Question: I have an array of data ('lanes') which itself contains an array ('timePeriods'):
'''
lanes: [{
lane: 'Lane 1',
timePeriods: [{
start: '08:00',
end: '08:15',
trays: Math.floor(Math.random() * 6) + 1
}, {
start: '08:15',
end: '08:30',
trays: Math.floor(Math.random() * 6) + 1
}, {
start: '08:30',
end: '08:45',
trays: Math.floor(Math.random() * 6) + 1
}, {
start: '08:45',
end: '09:00',
trays: Math.floor(Math.random() * 6) + 1
}]
},
...
]
'''
What I would like to do is display it in tabular format like so, but I'm not sure how to get the columns and rows lined up correctly? Would I need nested tables perhaps?

I've created a jsfiddle but just outputting static numbers for the 'trays', rather then the actual value of 'trays' as I'm not sure how: <URL>
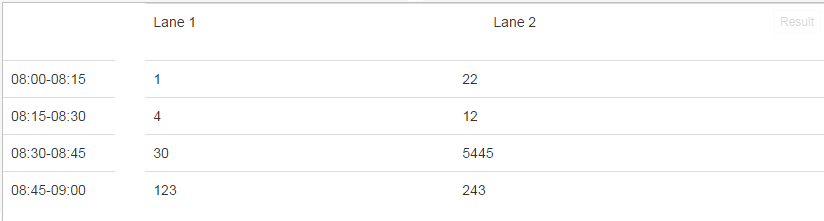
Answer: You can do it with a single '<table>', just re-arrange the data before displaying it.
Since you are going to iterate over each row, it will be easier if you arranje the data like this (for example):
'''
{
"08:00-08:15": {
"Lane 1": {
"trays": 1
},
"Lane 2": {
"trays": 6
}
},
"08:15-08:30": {
"Lane 1": {
"trays": 4
},
"Lane 2": {
"trays": 5
}
},
...
'''
It order to do that, use something like this:
'''
vm.rep = {};
_.forEach(vm.report.lanes, function(lane) {
_.forEach(lane.timePeriods, function(timePeriod) {
var time = timePeriod.start + "-" + timePeriod.end;
if (vm.rep[time] == null) {
vm.rep[time] = {};
}
vm.rep[time][lane.lane] = { trays: timePeriod.trays };
});
});
'''
And then, on the HTML:
'''
<table class="table">
<thead>
<tr>
<th><!-- time periods --></th>
<th ng-repeat="lane in vm.lanes">{{lane}}</th>
</tr>
</thead>
<tbody>
<tr ng-repeat="(time, lanes) in vm.rep">
<td>{{time}}</td>
<td ng-repeat="(key, lane) in lanes">{{lane.trays}}</td>
</tr>
</tbody>
</table>
'''
<URL>